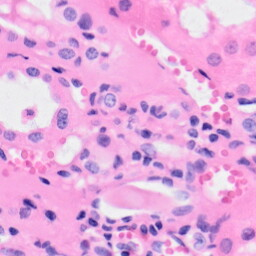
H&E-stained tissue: Kidney